Field crop: maize
Growth stage: 1
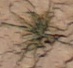
Species: lolium